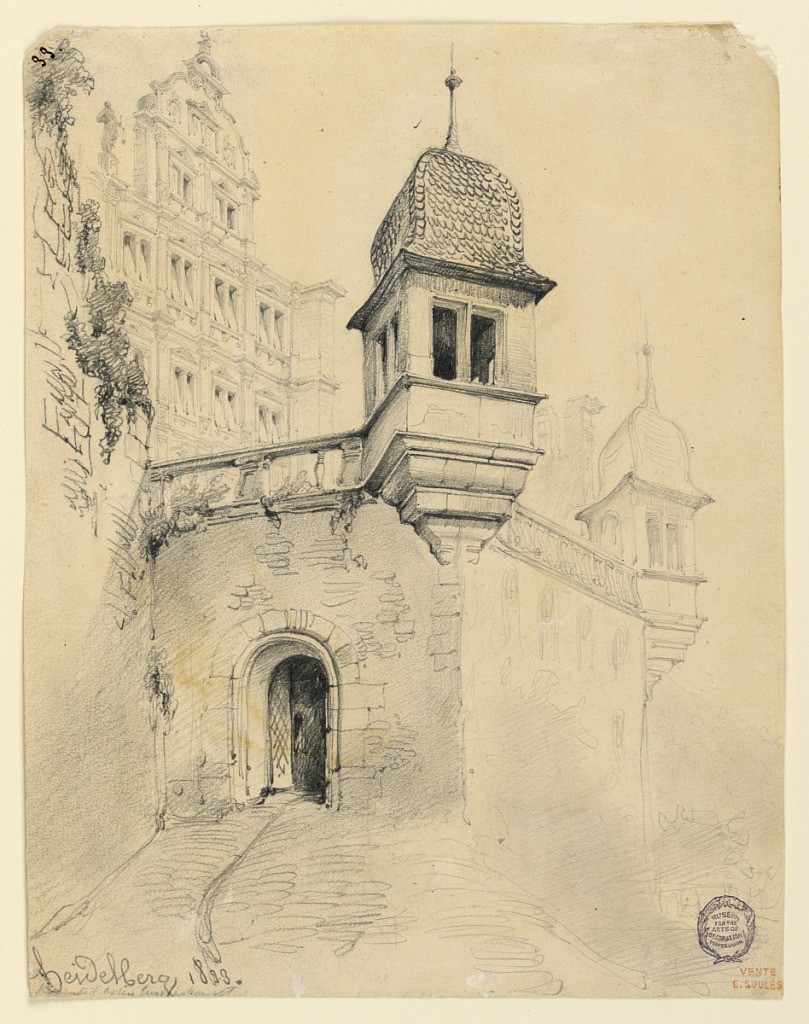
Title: The Watch Tower in the Castle in Heidelberg
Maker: Eugène Edouard Soulès, French, 1811–1876
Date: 1833
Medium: Graphite, black crayon on paper
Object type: Drawing
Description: The Tower is obliquely shown with a part of the Friedrichs Bau, and with the beginning of the footpath to the town. Written below at left: "Heidelberg 1833".